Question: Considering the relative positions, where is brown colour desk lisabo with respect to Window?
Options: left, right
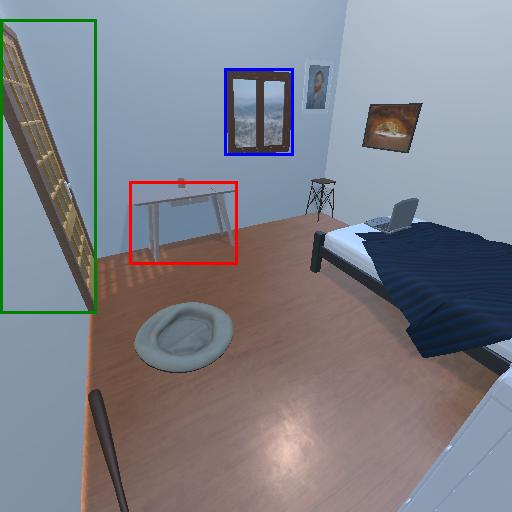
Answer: left